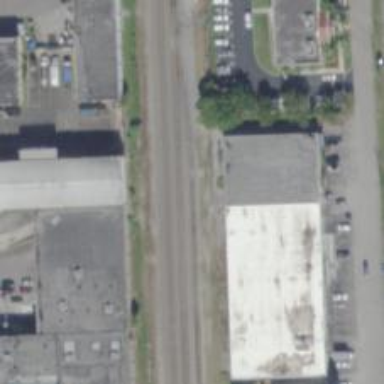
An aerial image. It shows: Railway siding with rails.